Chest X-ray:
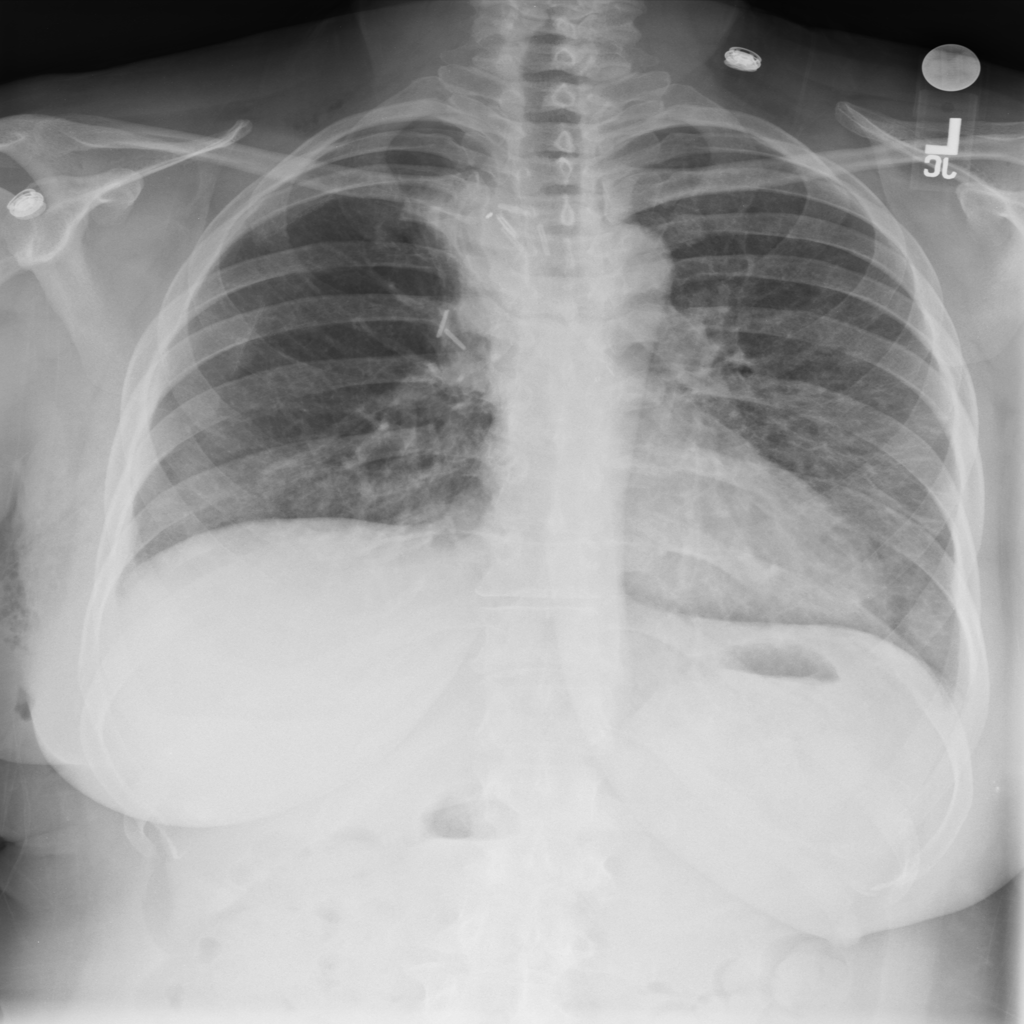
Findings: Consolidation, Effusion
No abnormal finding: no